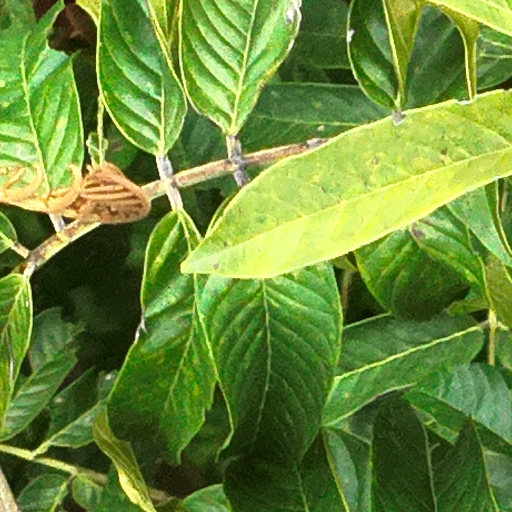
Species: Tachigali panamensis
GBIF accepted scientific name: Tachigali panamensis
Crown area (m\u00b2): 223.525